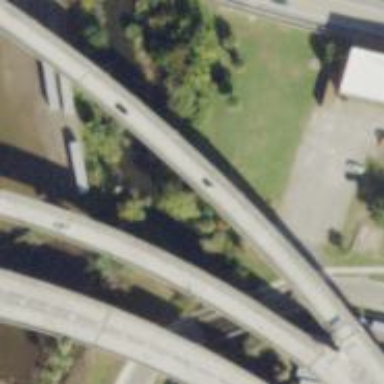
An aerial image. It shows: Tertiary link road with bridge.